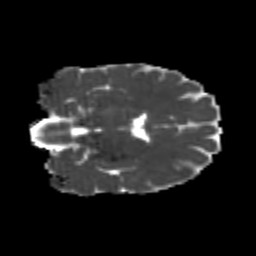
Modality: MD
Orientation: coronal
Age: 25
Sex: female
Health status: healthy
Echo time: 0.074 s